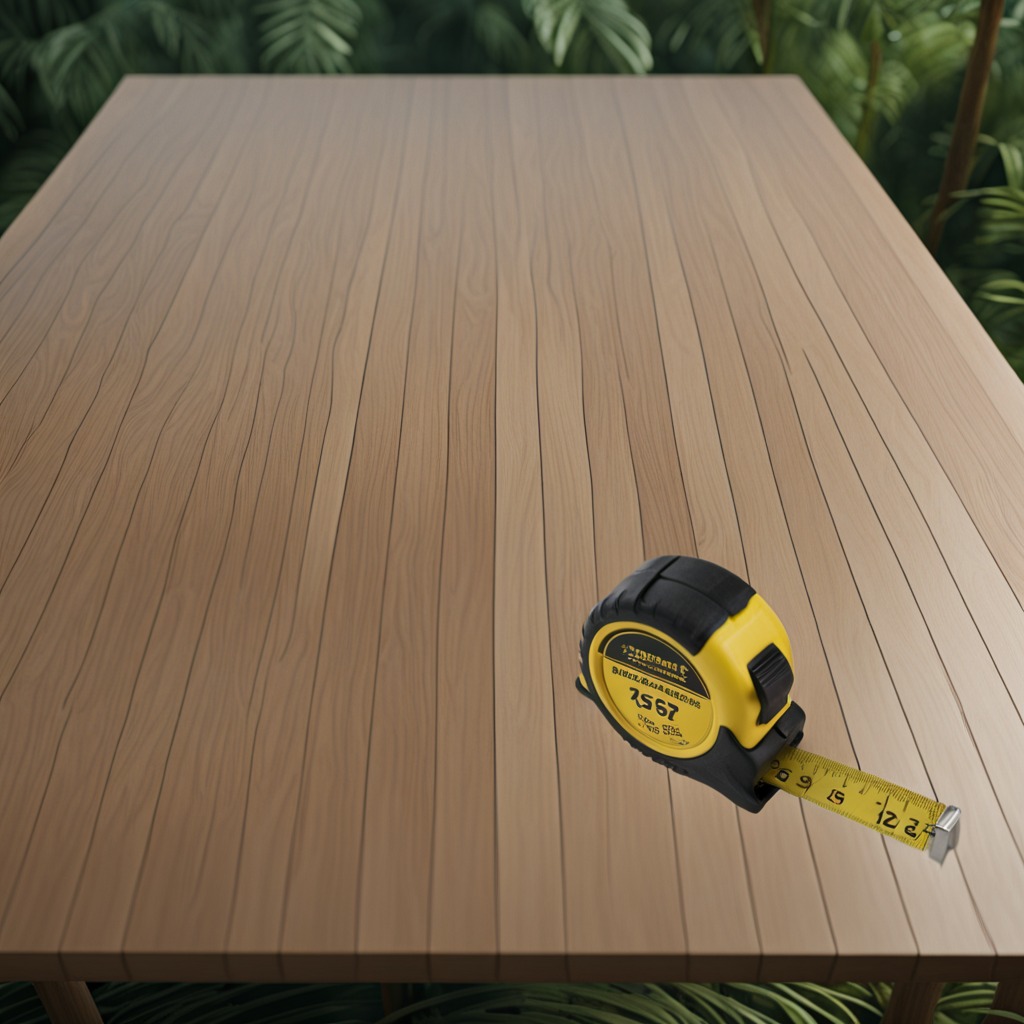
A measuring tape lies on a wooden table inside a jungle field workshop tent humid ambient light worn but